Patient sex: M
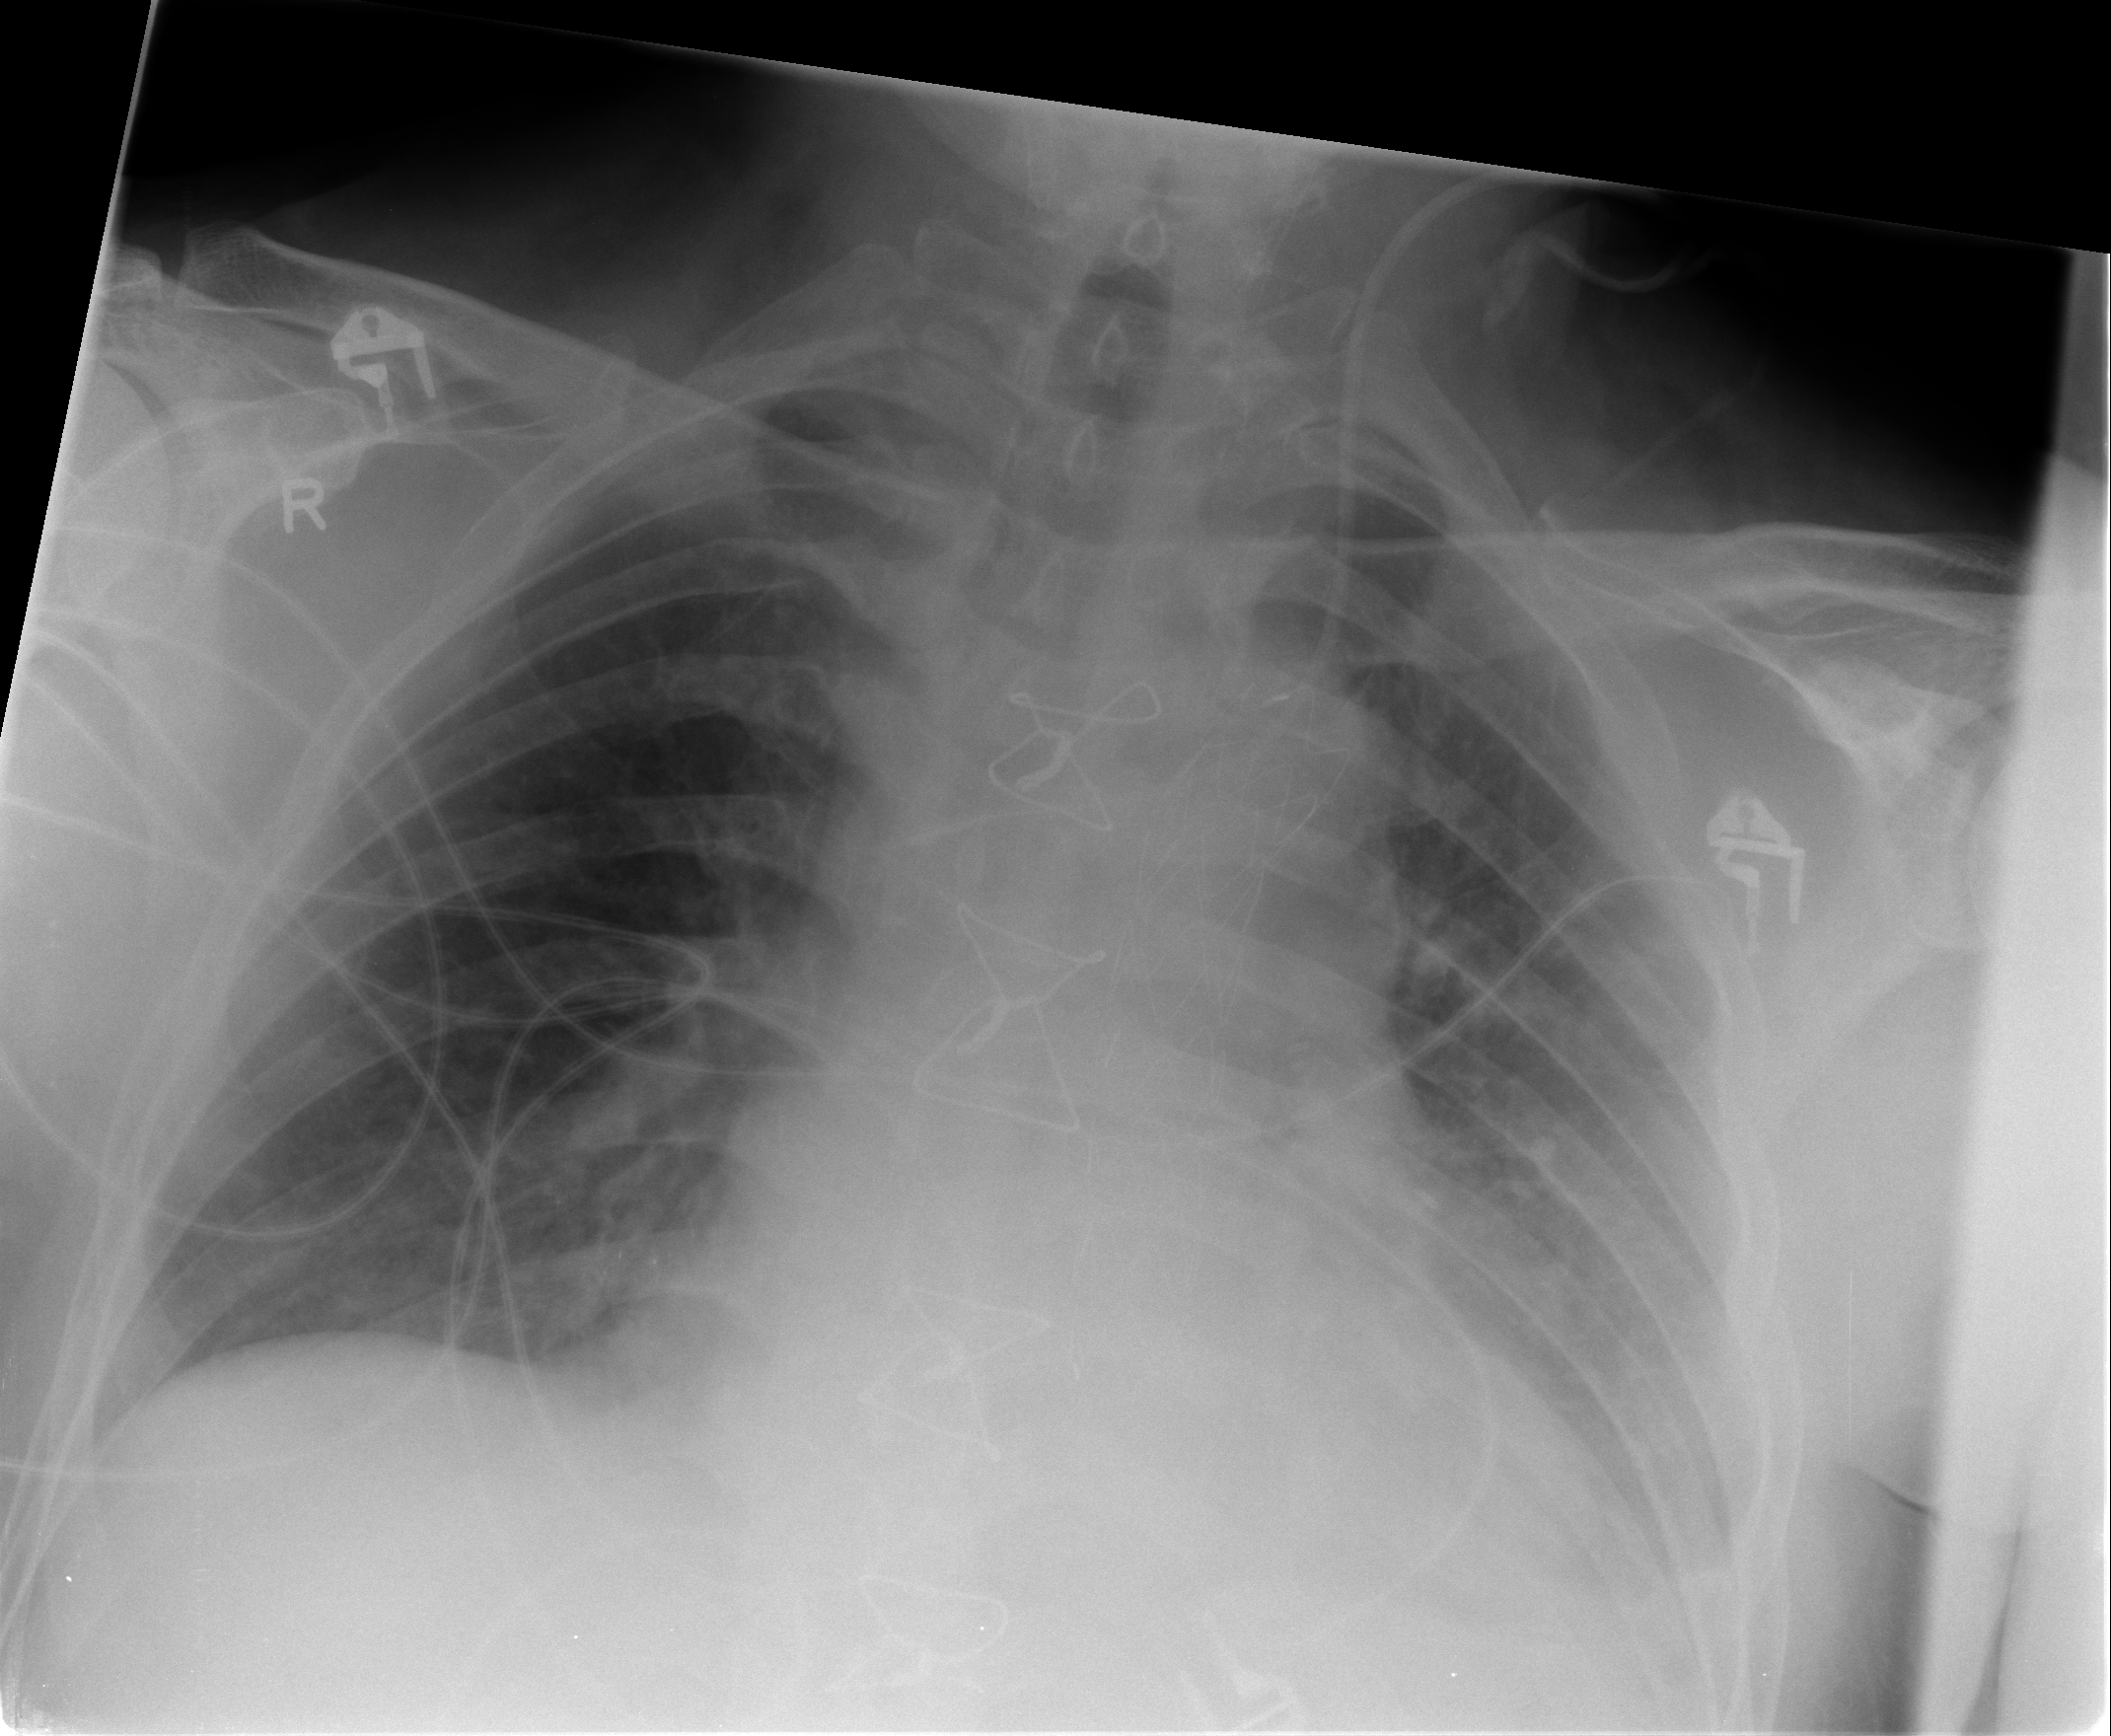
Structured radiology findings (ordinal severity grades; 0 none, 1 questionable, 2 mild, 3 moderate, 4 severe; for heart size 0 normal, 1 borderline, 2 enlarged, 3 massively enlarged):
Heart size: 2
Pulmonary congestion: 2
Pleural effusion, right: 0
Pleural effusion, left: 2
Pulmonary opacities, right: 0
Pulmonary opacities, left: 1
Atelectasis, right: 0
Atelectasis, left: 2